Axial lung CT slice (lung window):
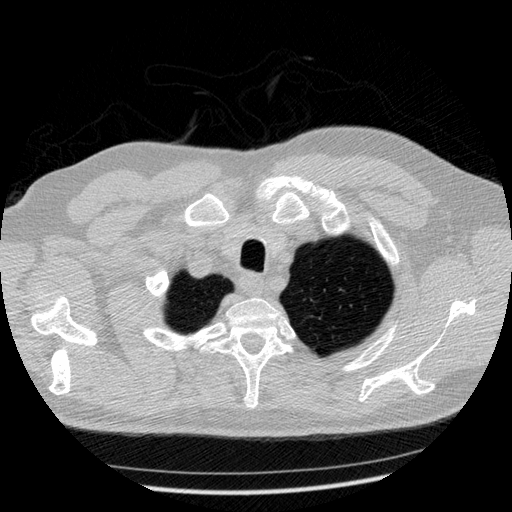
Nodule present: no